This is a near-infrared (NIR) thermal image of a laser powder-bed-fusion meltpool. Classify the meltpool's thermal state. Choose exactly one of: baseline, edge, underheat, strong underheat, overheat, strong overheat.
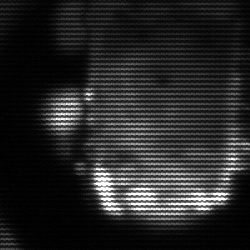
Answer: baseline